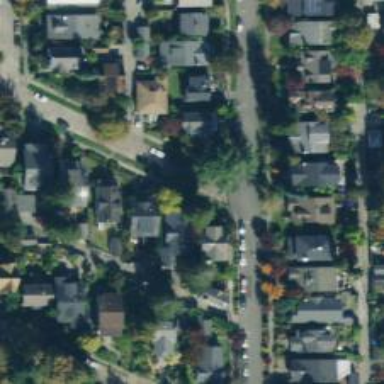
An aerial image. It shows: Residential road with separate sidewalk.